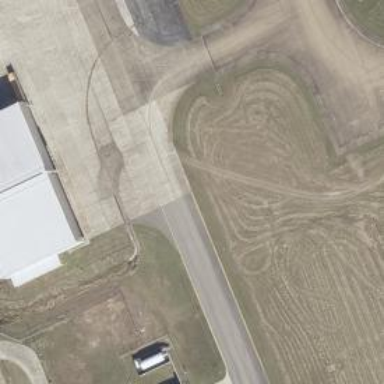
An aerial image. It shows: View of taxiway at the airport.